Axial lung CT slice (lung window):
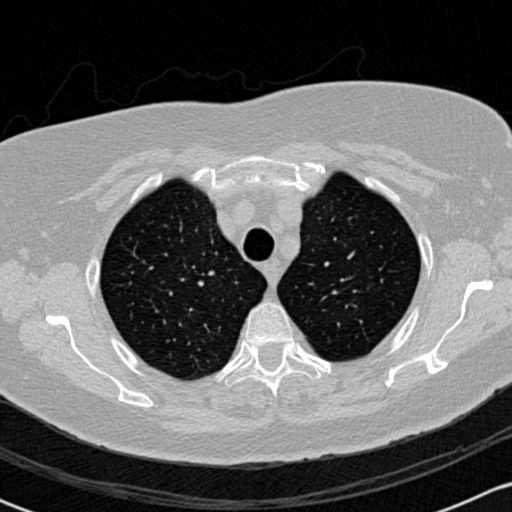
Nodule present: no